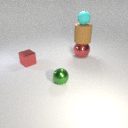
large red metal sphere to the right of small red metal cube